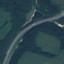
Land use / land cover class: Highway